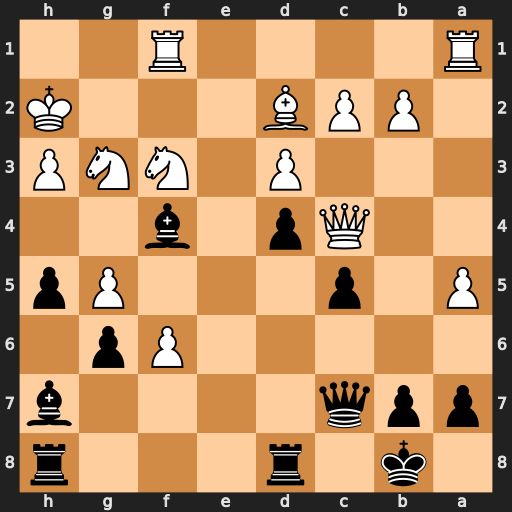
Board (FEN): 1k1r3r/ppq4b/5Pp1/P1p3Pp/2Qp1b2/3P1NNP/1PPB3K/R4R2
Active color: b
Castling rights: -
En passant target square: -
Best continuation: Bxg3+ Kg2 Bg8 f7 Bxf7 Qxf7 Qxf7